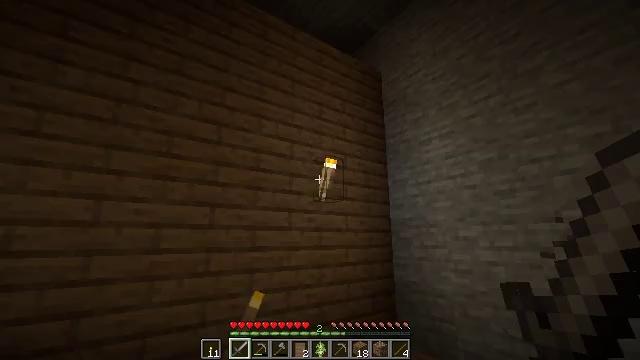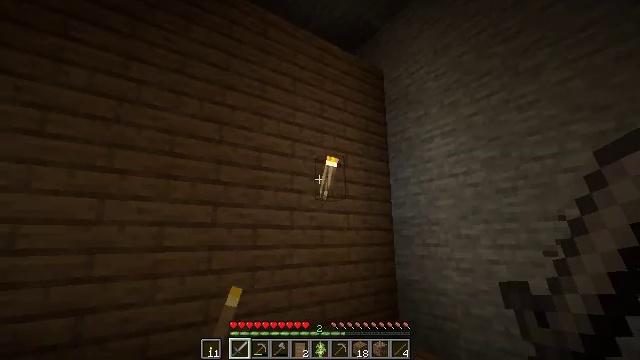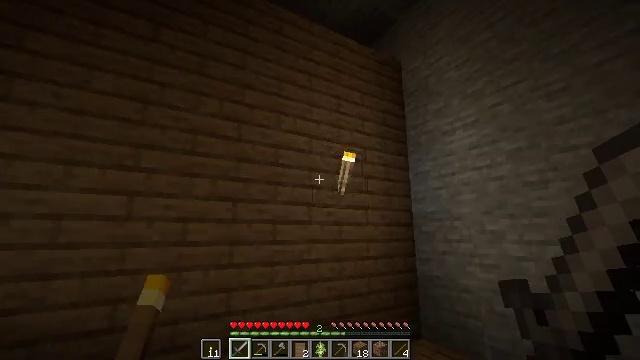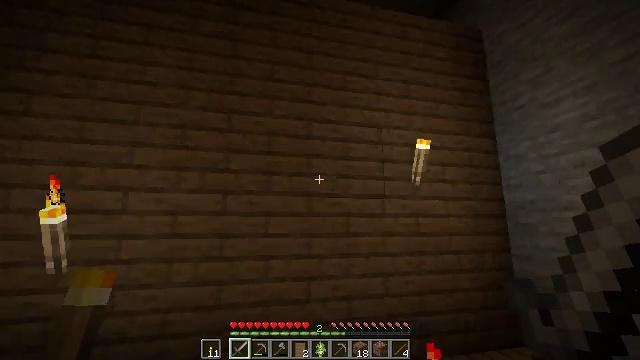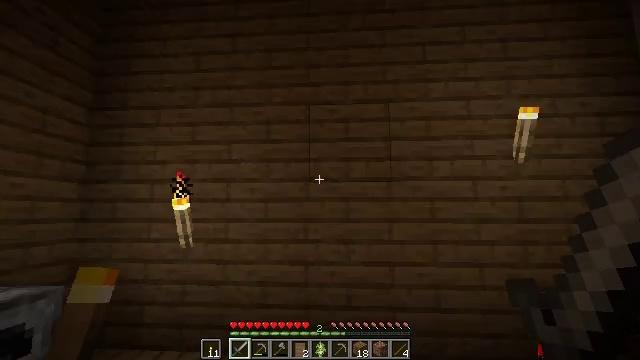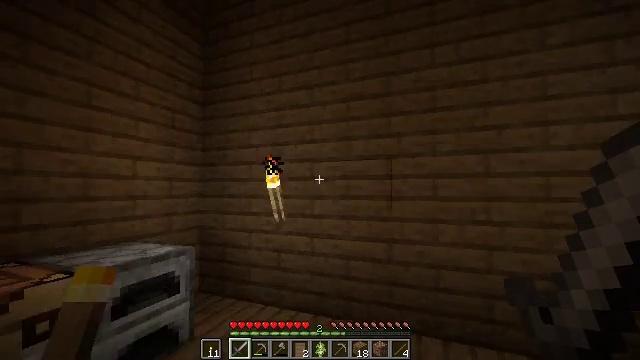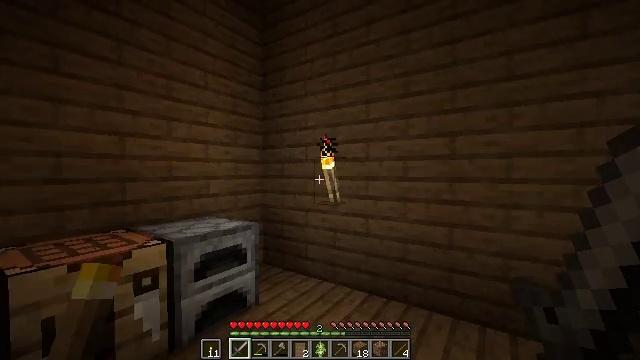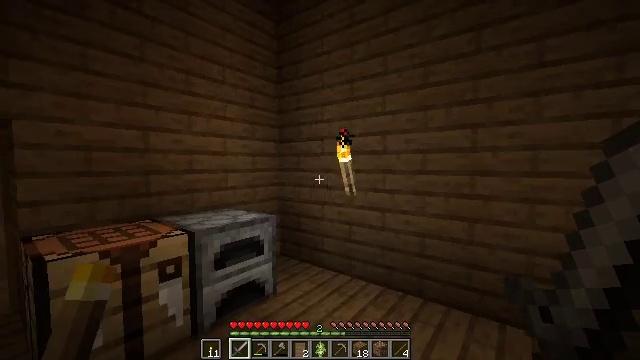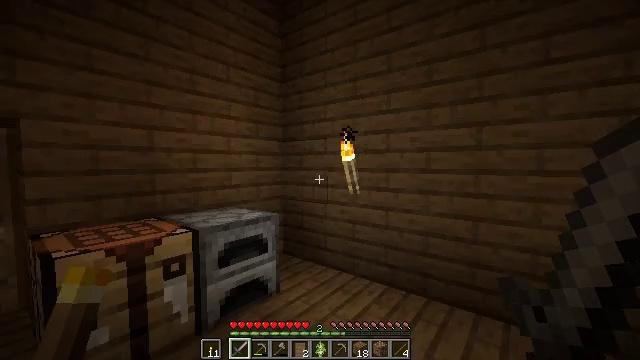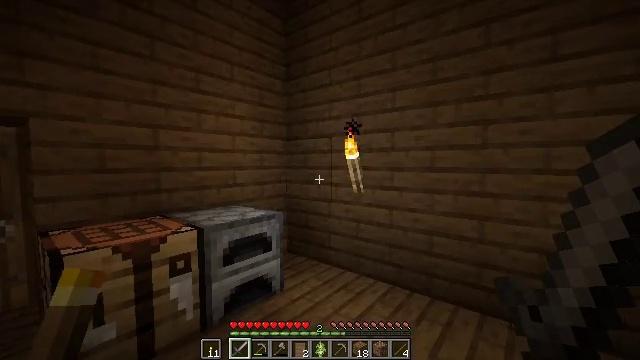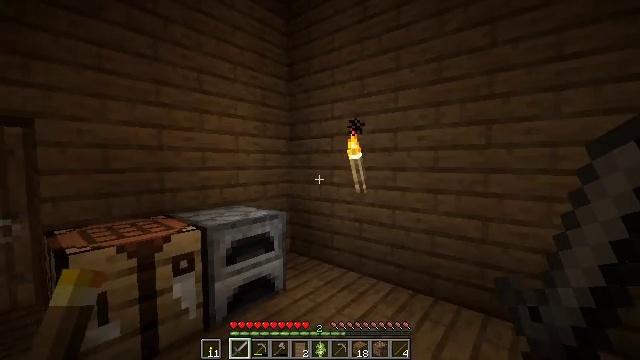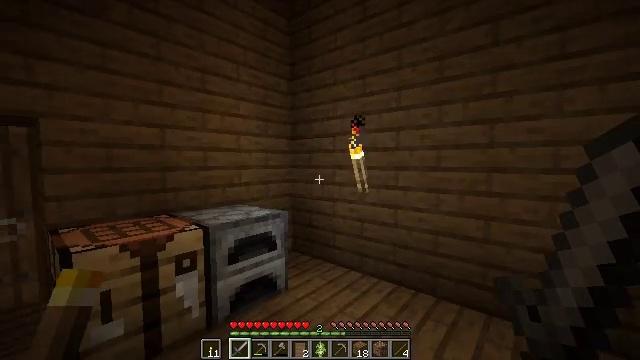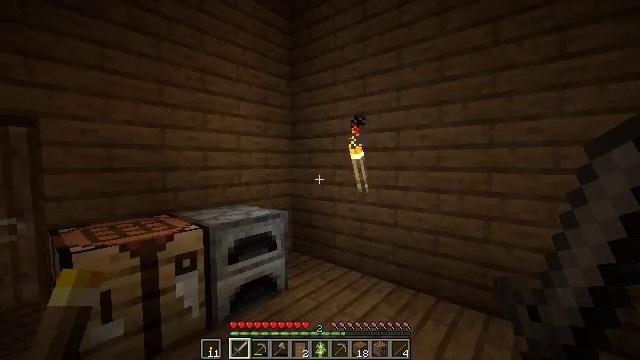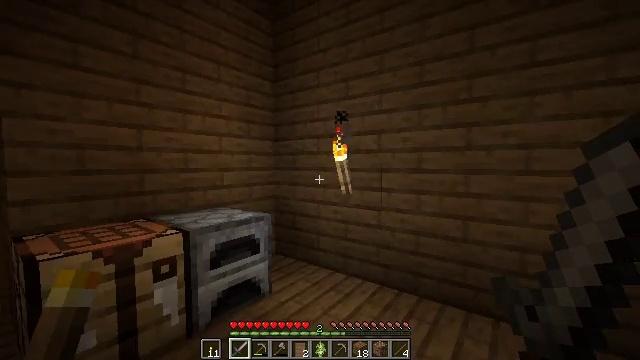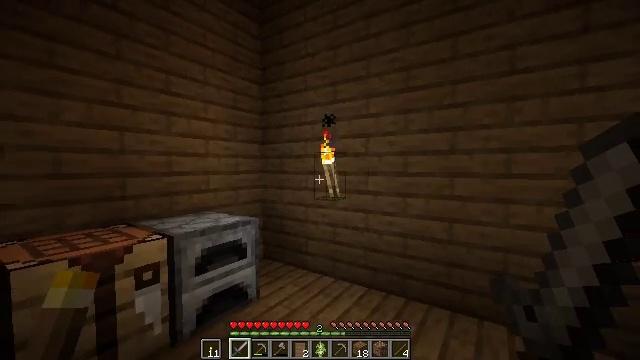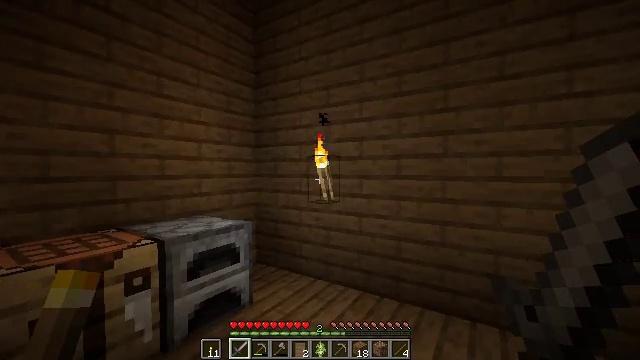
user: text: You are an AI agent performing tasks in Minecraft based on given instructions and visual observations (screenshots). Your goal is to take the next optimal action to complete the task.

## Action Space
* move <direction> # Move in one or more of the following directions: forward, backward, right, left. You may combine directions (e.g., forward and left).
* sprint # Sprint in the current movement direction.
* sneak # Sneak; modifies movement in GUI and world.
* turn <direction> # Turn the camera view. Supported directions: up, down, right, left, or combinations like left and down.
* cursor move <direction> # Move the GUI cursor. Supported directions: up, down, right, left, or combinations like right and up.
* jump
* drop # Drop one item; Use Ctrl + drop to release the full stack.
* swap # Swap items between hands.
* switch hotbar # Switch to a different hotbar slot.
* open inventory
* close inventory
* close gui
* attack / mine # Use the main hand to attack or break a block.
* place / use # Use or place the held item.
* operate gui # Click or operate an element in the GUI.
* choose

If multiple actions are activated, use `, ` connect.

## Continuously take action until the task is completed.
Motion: motion action
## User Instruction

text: Break the wall torch for relocation.
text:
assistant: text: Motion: no_op
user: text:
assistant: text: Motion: turn left
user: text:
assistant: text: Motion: turn left and down
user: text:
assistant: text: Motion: turn left and down
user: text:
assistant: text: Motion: turn left and down
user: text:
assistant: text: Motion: turn left and down
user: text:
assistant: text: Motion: turn left and down
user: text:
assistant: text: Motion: no_op
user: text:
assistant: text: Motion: no_op
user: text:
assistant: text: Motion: no_op
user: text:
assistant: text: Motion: no_op
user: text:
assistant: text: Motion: no_op
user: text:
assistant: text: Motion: turn right
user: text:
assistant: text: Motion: turn right
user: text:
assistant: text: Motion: turn right
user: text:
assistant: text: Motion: no_op
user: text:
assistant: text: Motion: attack / mine
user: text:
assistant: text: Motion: attack / mine
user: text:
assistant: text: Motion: attack / mine
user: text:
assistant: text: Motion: turn right and up
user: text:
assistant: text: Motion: turn right and up
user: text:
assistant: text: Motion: no_op